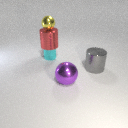
large purple metal sphere in front of small cyan metal cylinder